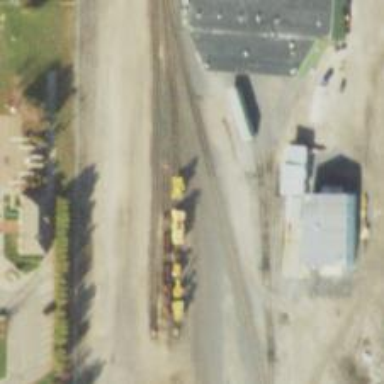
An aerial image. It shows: Railway spur service.